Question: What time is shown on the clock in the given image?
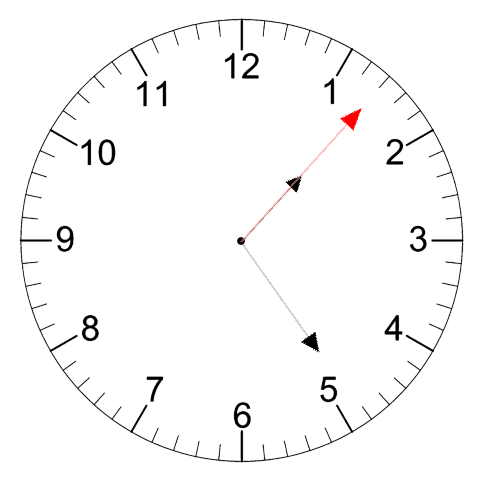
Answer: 01:24:07